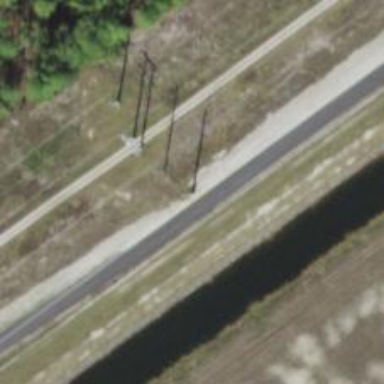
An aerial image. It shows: Power pole.